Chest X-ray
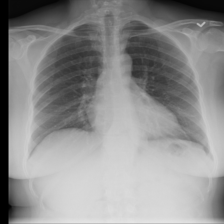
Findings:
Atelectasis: negative
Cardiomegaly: negative
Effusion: negative
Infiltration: negative
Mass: negative
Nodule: negative
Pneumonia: negative
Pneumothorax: negative
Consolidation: negative
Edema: negative
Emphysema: negative
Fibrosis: negative
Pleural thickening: negative
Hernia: negative